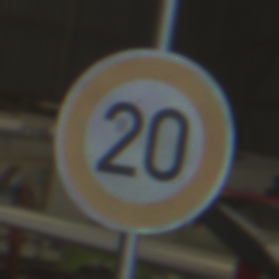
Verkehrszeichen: Geschwindigkeit20
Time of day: Midday
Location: Indoor (Urban)
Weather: NotSpecified
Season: NotSpecified
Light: Natural